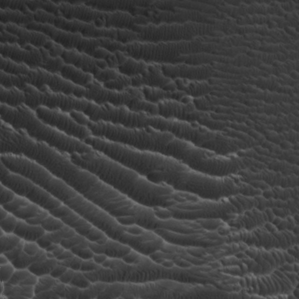
Label: non_frost